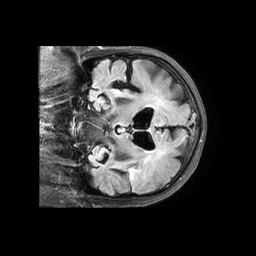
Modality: FLAIR
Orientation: coronal
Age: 82
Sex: male
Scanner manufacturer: philips
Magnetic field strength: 3 T
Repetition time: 11 s
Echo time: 0.12 s